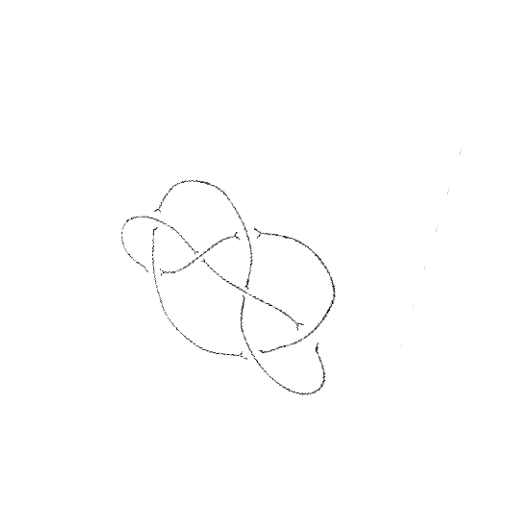
Crossing number: 7